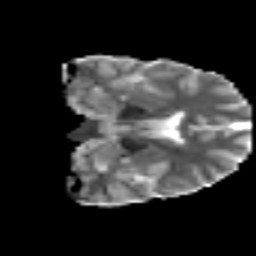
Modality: MD
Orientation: coronal
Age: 19
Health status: ill
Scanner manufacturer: philips
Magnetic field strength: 3 T
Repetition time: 9 s
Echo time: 0.127 s